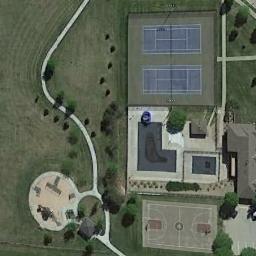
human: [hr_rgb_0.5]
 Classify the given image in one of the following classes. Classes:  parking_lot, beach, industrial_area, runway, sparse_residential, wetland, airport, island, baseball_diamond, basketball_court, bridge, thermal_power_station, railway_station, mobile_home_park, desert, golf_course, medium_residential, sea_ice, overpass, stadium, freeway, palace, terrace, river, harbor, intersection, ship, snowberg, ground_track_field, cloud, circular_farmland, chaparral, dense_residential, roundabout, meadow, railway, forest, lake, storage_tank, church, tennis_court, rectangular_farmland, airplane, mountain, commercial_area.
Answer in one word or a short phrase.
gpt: tennis_court